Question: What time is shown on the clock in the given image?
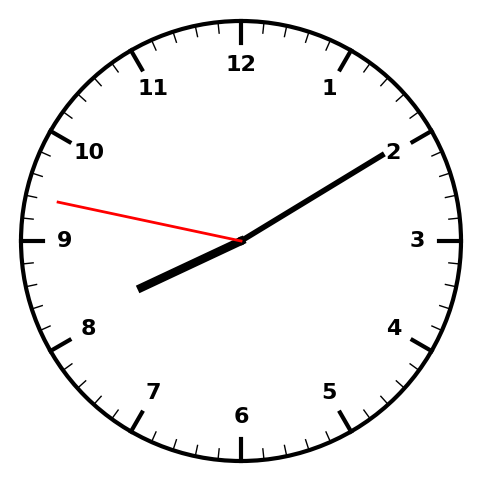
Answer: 08:09:47